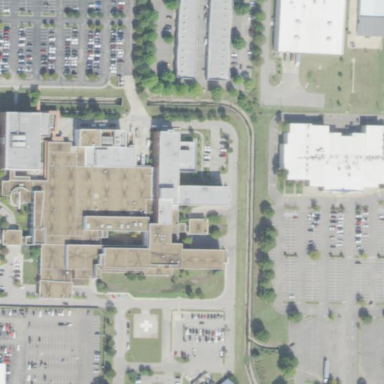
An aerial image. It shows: Healthcare facility identified as hospital.